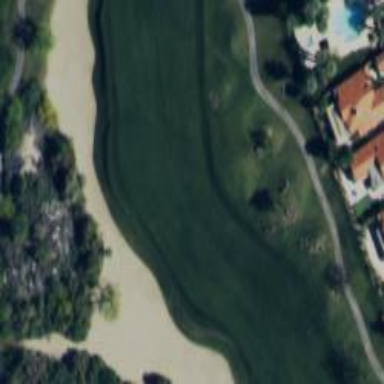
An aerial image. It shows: Sandy area is golf bunker.